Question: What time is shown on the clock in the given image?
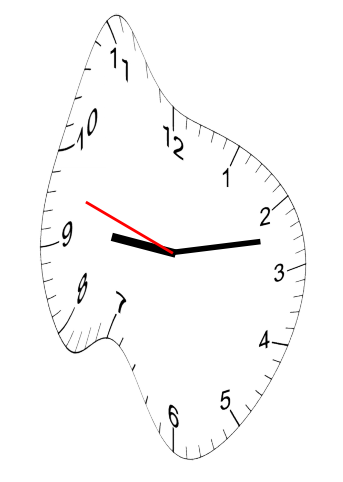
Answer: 09:12:48